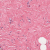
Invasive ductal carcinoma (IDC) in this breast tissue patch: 0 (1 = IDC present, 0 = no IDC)